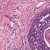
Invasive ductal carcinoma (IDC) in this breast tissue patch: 0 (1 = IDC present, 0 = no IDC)